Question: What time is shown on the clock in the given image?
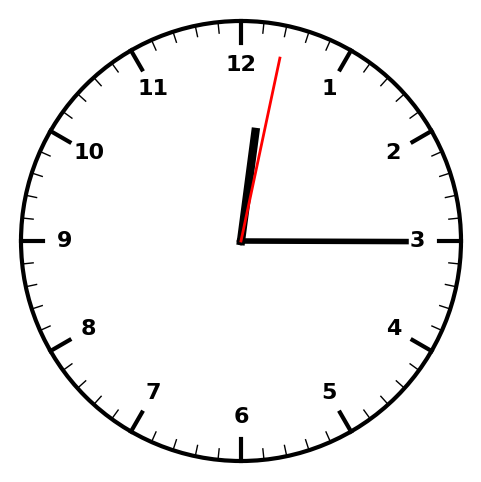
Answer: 12:15:02